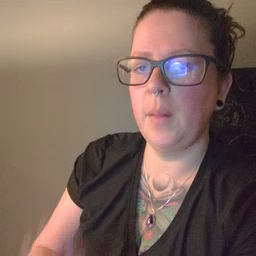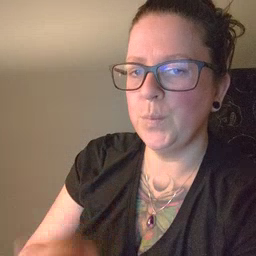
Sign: hello